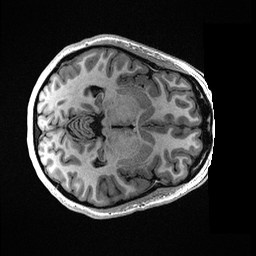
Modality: T1w
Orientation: axial
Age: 29
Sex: female
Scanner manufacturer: ge
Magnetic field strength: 3 T
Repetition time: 0.006952 s
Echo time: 0.00292 s